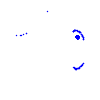
Particle: pion